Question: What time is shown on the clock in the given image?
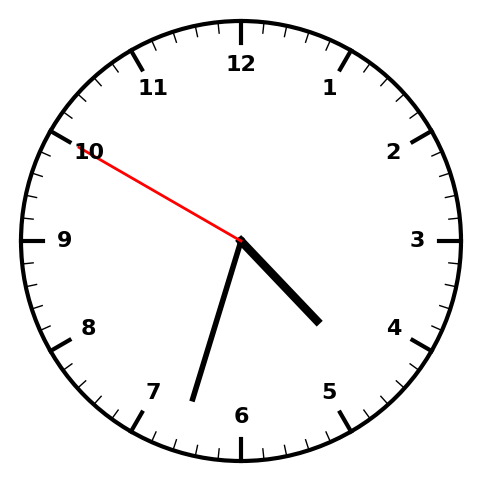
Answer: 04:32:50